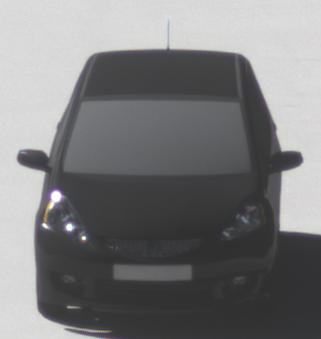
Make: Honda
Model: Jazz 1.2
Detailed model: Jazz (III) (11/08 - 04/11)
Model produced from: 2008/11
Model produced until: 2010/10
Doors: 5
Color: black
Road condition: dry road
Daytime: morning or afternoon
Contrast: high contrast